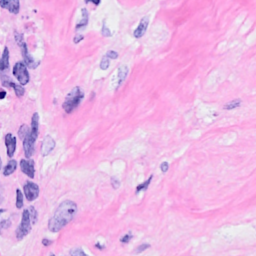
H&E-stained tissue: Breast